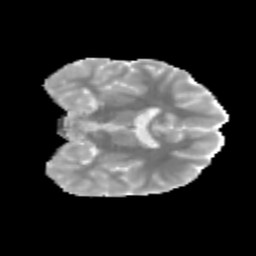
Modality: MD
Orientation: coronal
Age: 11
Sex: male
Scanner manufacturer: siemens
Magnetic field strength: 3 T
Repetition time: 3.8 s
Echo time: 0.07 s